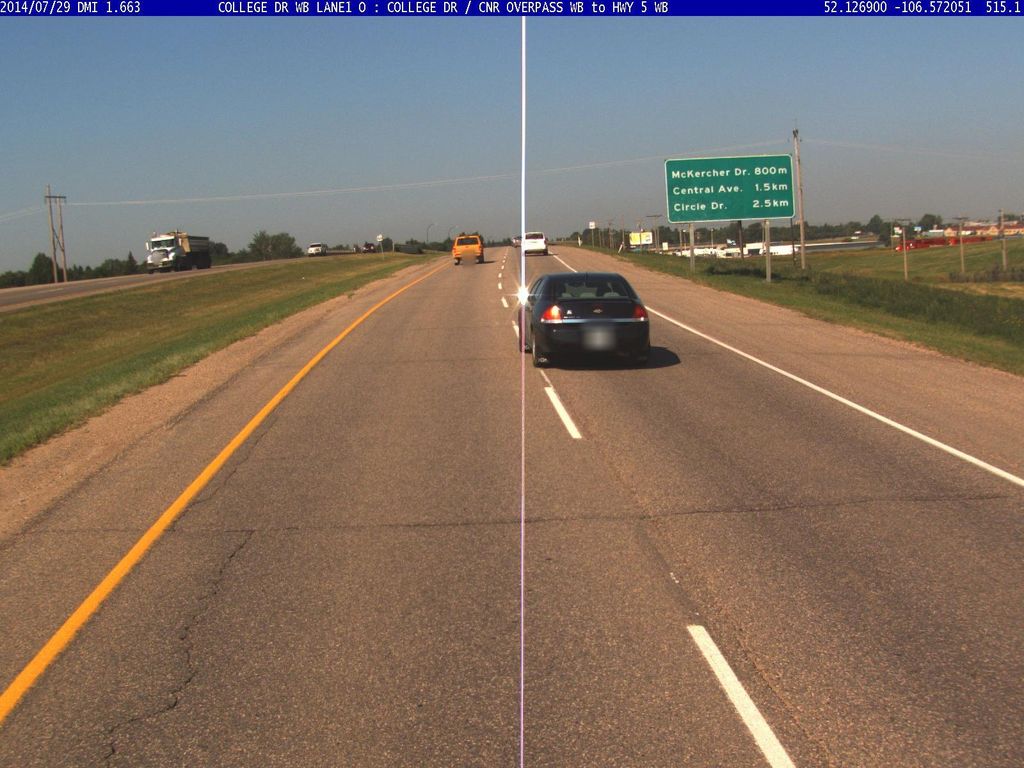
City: saskatoon